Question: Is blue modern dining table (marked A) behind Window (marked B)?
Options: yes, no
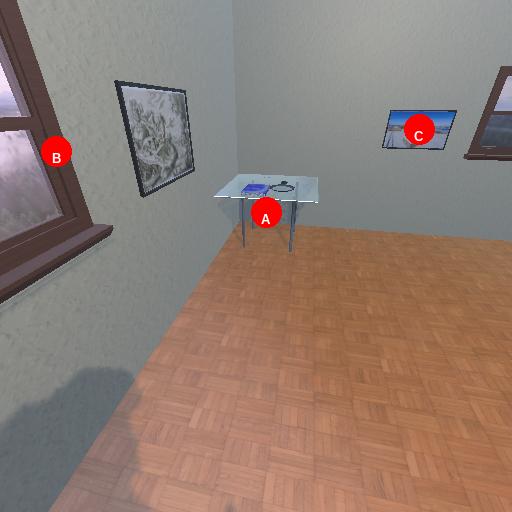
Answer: yes